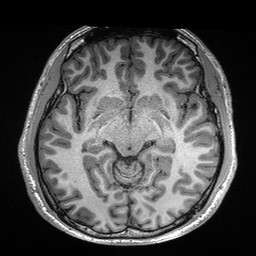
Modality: T1w
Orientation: coronal
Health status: healthy
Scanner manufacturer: siemens
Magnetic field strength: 3 T
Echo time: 0.00298 s